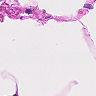
Metastatic tissue present: no